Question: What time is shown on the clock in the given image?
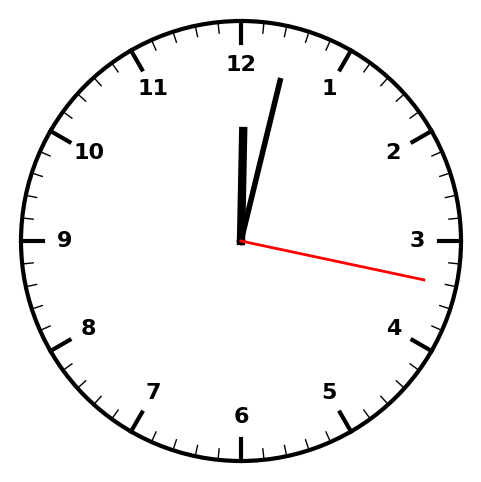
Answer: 12:02:17